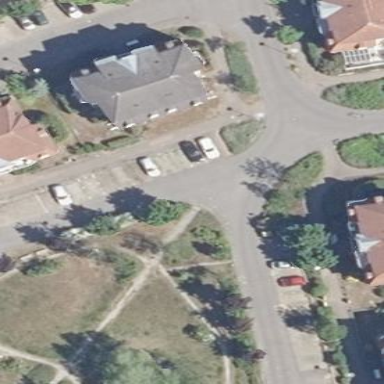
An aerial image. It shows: Parking area with surface.